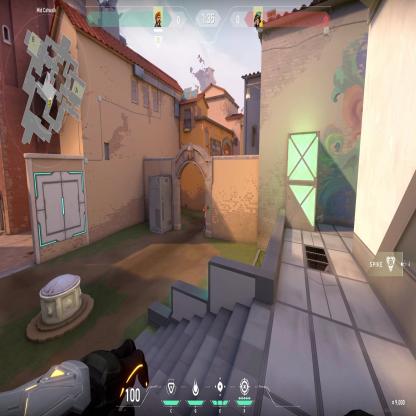
Label: enemy